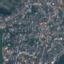
Land use / land cover class: Residential